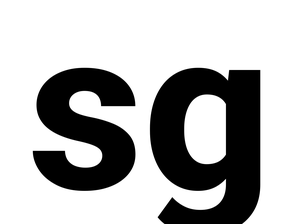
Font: Roboto_ExtraBold